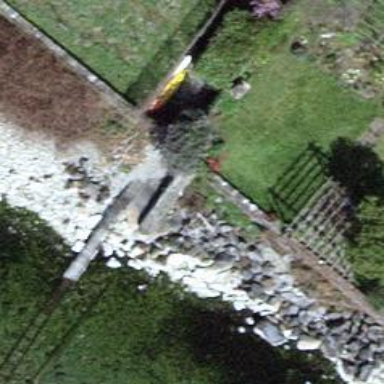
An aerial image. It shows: Retaining wall.